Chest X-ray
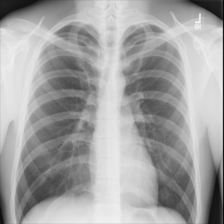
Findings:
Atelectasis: negative
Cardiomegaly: negative
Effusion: negative
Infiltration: negative
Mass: negative
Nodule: negative
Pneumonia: negative
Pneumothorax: negative
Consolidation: negative
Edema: negative
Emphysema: negative
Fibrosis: negative
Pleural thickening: negative
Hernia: negative